Question: I'm getting an "Aw, snap!" chrome crash when a certain webpage is being loaded. I'm trying my best to figure out what's causing it and having a really hard time.
In the Chrome Developer's tool there is a Memory Tab and when looking at the counter graphs, I notice that the DOM Node Count line steps up, drops, and then continues to rise.

I understood this to mean that the DOM element counts on my page were increasing but after doing
'''
document.getElementsByTagName("*").length
'''
in the console I noticed the value wasn't changing.
So what is the DOM Node count graph actually showing? If it continues increasing like this, could that potentially be the cause of the "Aw, snap!" crash?
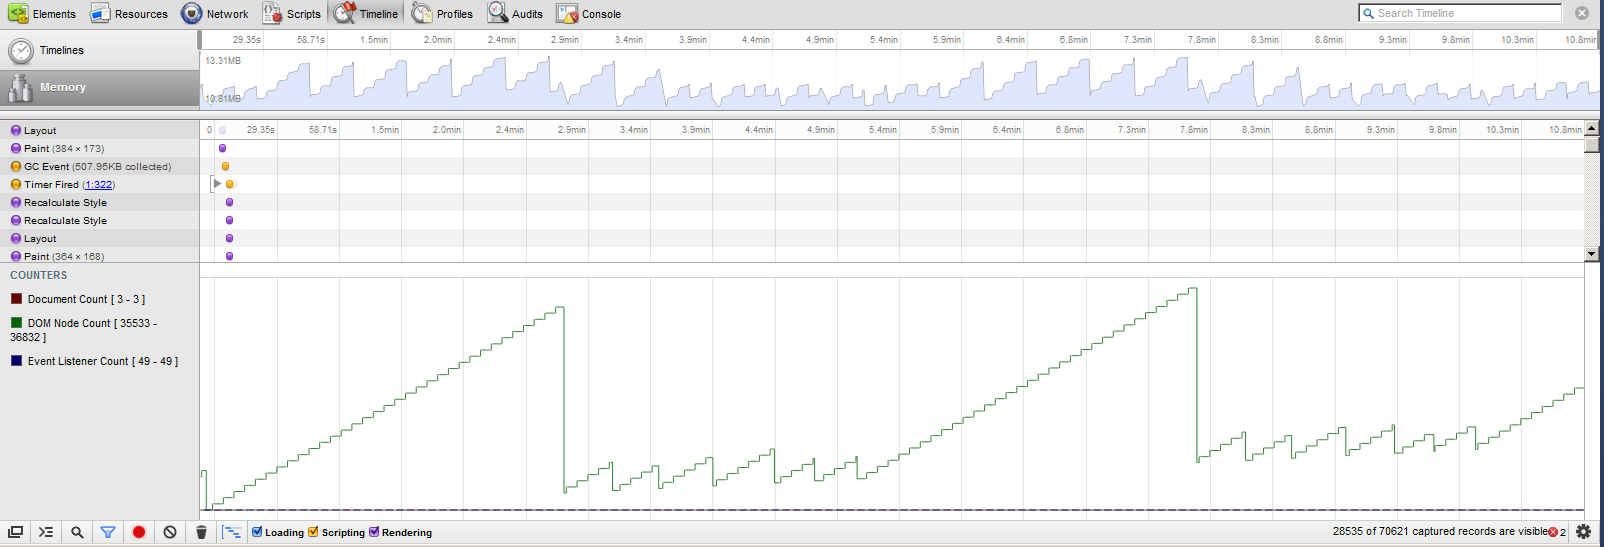
Answer: The DOM node count graph shows the number of created DOM nodes that are still held in memory, i.e. which have not been garbage collected yet. This doesn't have to coincide with the elements you get through 'getElementsByTagName'. The latter will also only get you the elements actually attached to the document tree. It won't get any 'offline' items to which you still have references.
An easy way to get stuck with this particular pyramid growth is the Like widget from the Facebook API, which contains some code on a run-away timer that creates boatloads of additional DOM nodes.